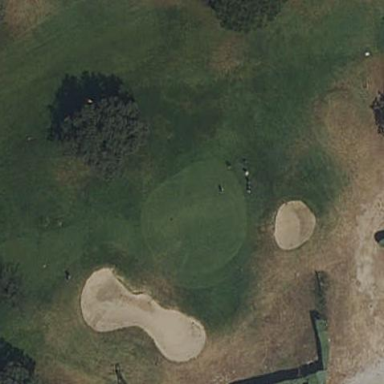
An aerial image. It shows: Golf green.